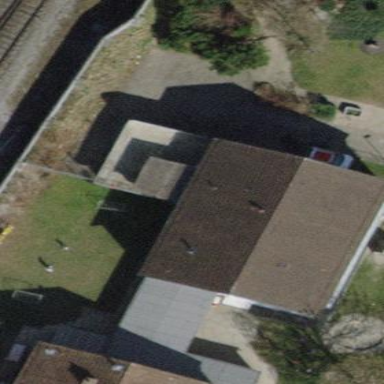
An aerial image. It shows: Kindergarten building.